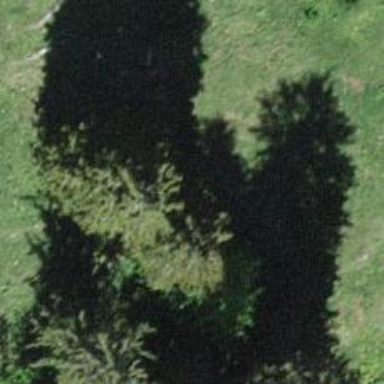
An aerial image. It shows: Needle-leaved tree in nature.